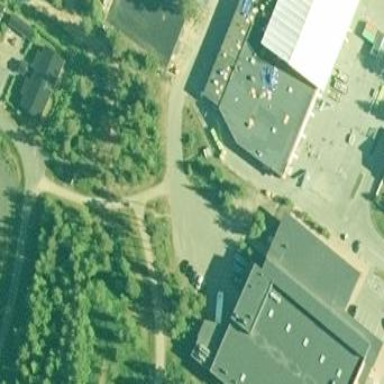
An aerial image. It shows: Supermarket building.